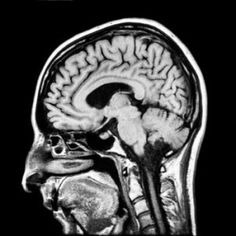
Label: notumor